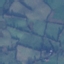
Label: Pasture